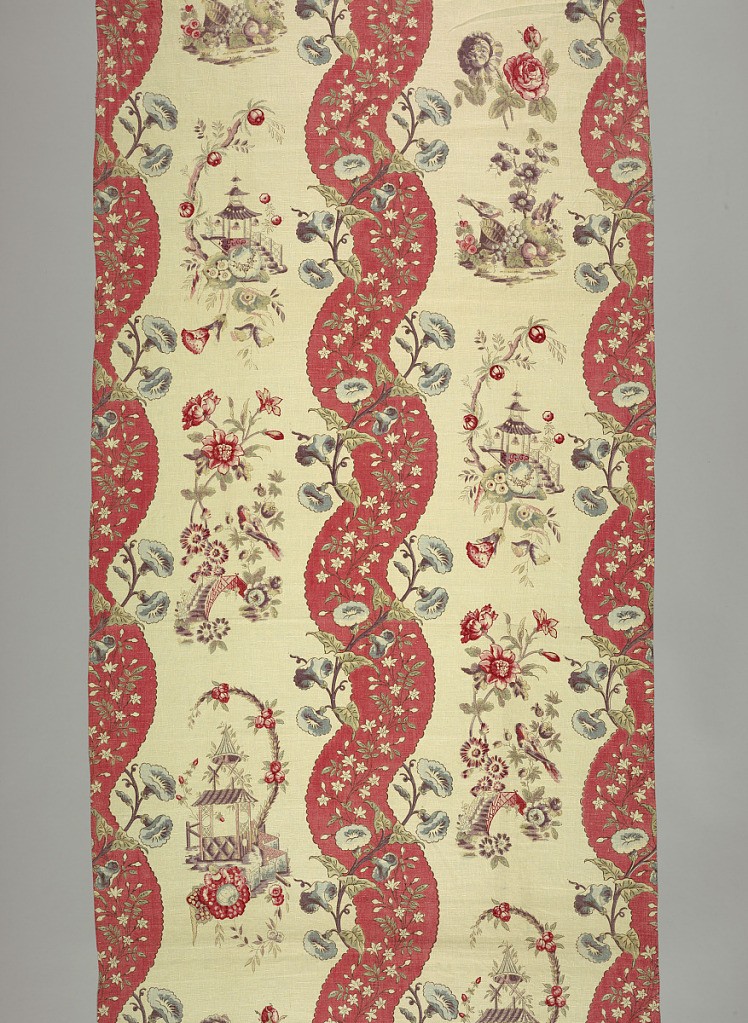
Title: Textile
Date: late 19th–early 20th century
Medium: cotton Technique: printed on plain weave
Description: Red serpentine stripes with flowers alternate with white stripes with pagodas, bridges, etc. in chinoiserie style.